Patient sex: M
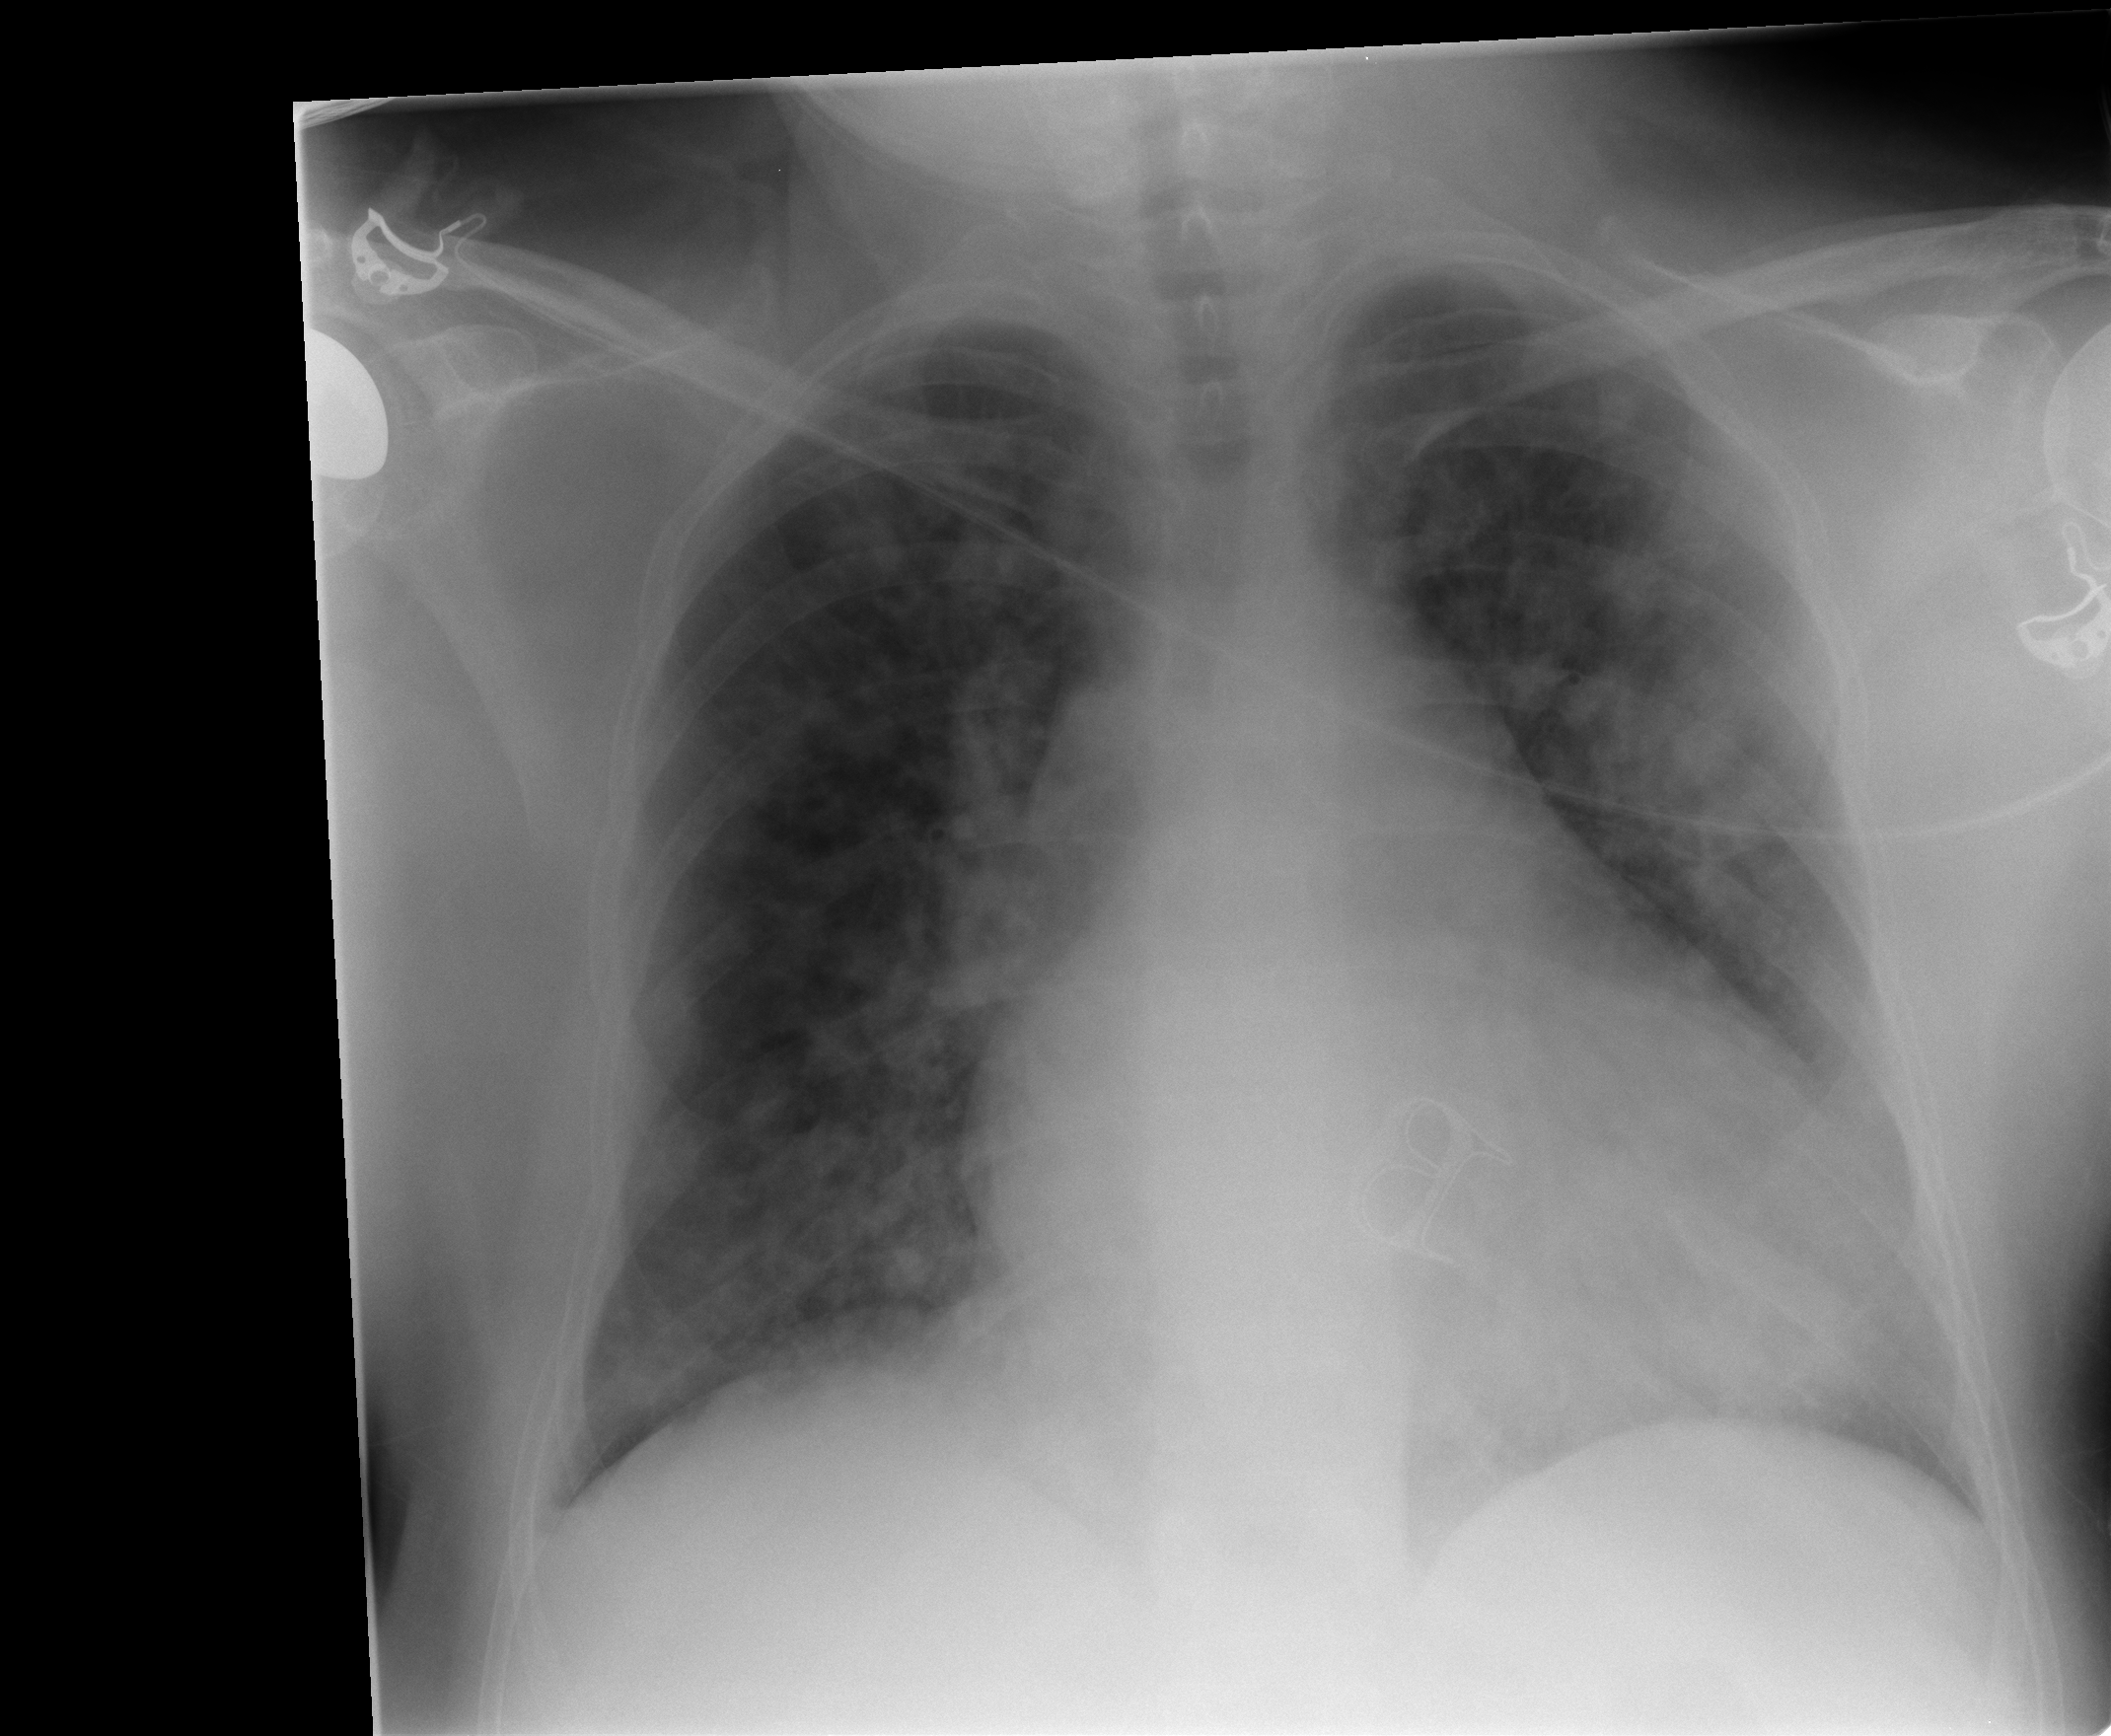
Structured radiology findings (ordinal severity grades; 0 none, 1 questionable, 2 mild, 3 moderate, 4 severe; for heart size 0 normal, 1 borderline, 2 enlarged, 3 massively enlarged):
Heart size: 3
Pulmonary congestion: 2
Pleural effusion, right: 0
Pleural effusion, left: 0
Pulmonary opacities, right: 3
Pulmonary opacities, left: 3
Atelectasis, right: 2
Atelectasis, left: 0